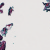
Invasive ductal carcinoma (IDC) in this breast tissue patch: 0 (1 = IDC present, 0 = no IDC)